Aerial crown-view tile of a tropical tree (Barro Colorado Island, Panama), acquired 20250317:
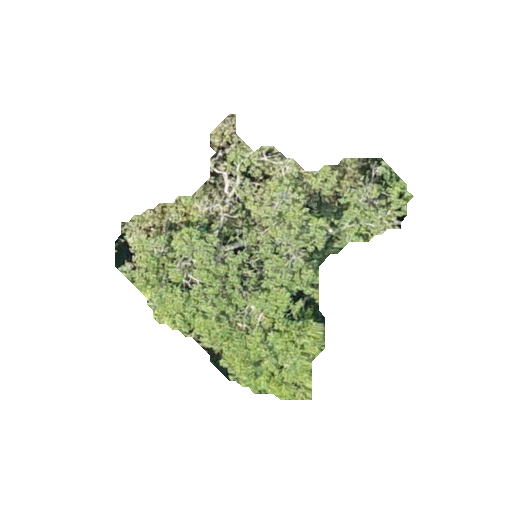
Species: Astronium graveolens
GBIF accepted scientific name: Astronium graveolens
Crown area: 63.776 m²